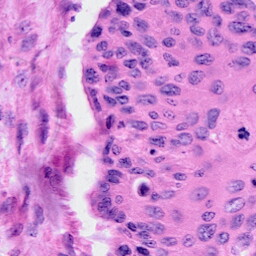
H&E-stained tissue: Cervix